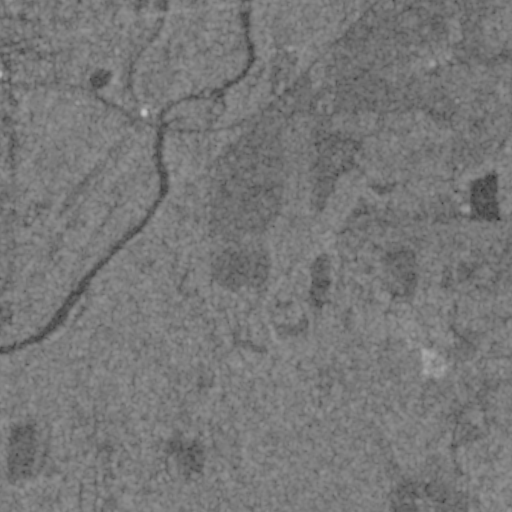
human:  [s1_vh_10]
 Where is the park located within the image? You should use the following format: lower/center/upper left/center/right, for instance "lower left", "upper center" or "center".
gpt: The park is located in the upper left of the image.
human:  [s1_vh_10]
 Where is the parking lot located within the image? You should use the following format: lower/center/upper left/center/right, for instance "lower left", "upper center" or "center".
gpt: The parking lot is located in the upper left of the image.
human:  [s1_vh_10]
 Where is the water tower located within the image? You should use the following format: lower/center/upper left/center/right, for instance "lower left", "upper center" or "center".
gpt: The water tower is located in the upper left of the image.
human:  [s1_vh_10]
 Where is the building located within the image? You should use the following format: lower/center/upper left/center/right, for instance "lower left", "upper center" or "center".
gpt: The building is located in the upper left of the image.
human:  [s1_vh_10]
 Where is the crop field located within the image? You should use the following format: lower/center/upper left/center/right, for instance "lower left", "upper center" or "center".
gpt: There is no crop field in the image.

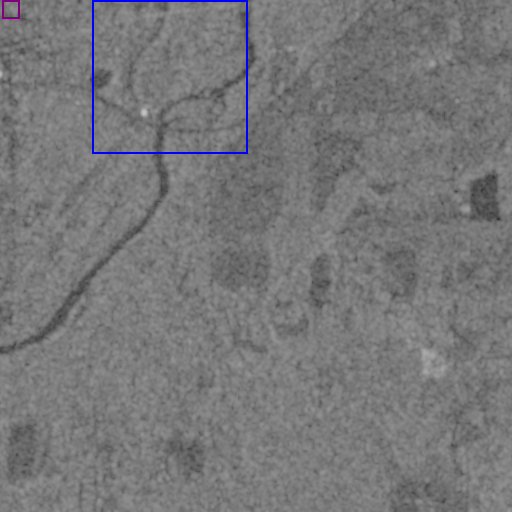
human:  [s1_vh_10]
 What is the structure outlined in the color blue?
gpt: The structure outlined in blue is a park.
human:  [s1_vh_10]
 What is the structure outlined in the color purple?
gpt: The structure outlined in purple is a parking lot.
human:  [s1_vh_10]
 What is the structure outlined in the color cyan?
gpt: There is no cyan outline.